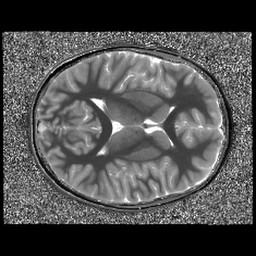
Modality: T1map
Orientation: axial
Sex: female
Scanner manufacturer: siemens
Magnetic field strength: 3 T
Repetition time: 5 s
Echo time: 0.00355 s